Aerial crown-view tile of a tropical tree (Barro Colorado Island, Panama), acquired 20241216:
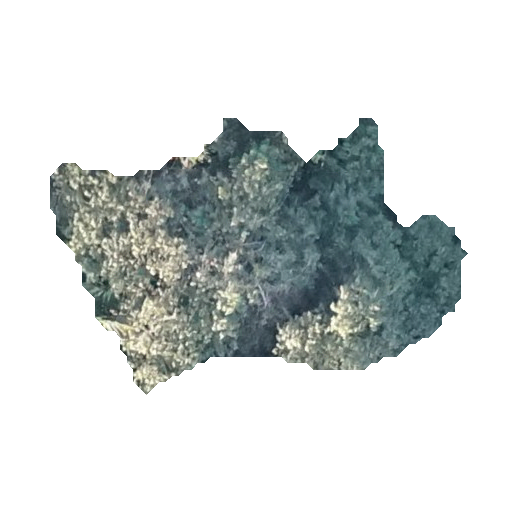
Species: Apeiba tibourbou
GBIF accepted scientific name: Apeiba tibourbou
Crown area: 107.044 m²